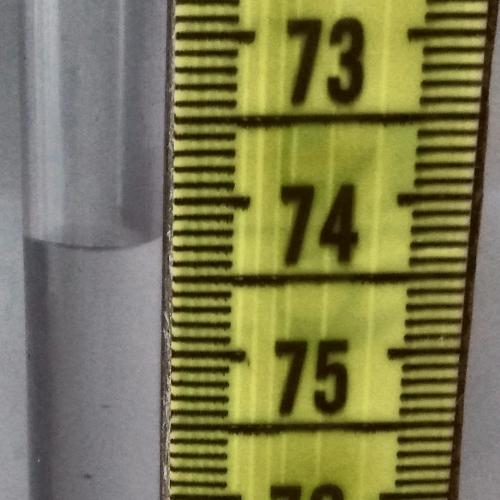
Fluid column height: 74.2 cm